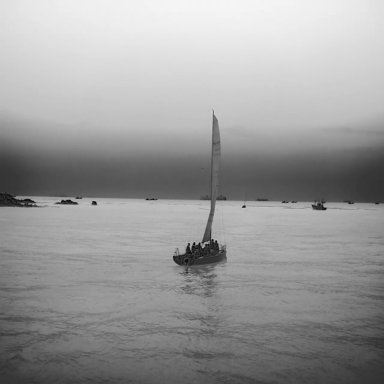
There are two sailboats in the infrared image.